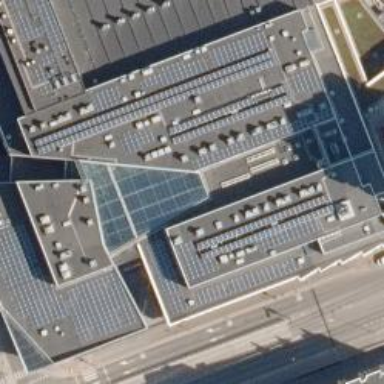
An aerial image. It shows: Bus station.